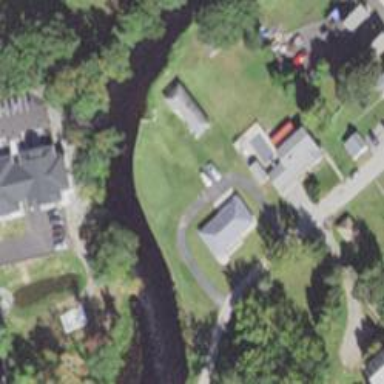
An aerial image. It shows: Residential driveway.